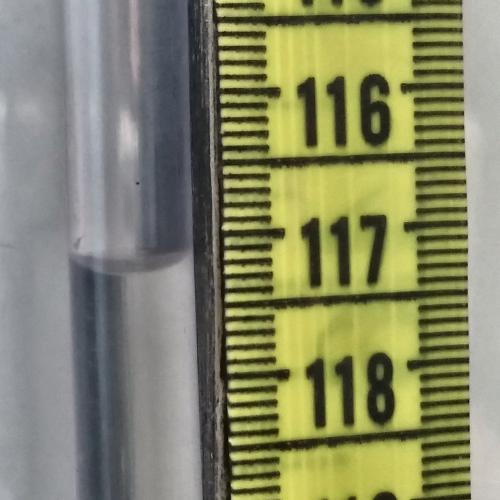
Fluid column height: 117.2 cm